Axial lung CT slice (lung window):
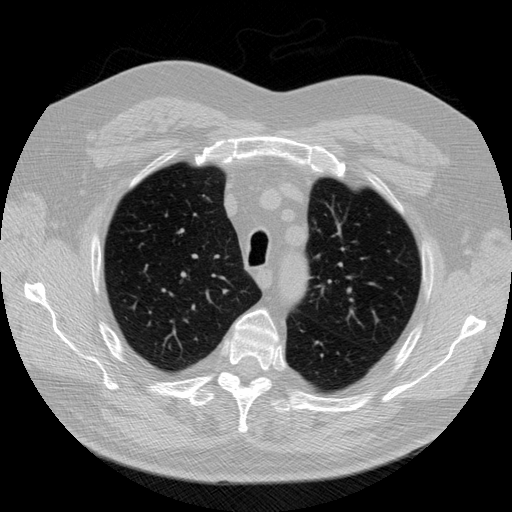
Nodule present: no